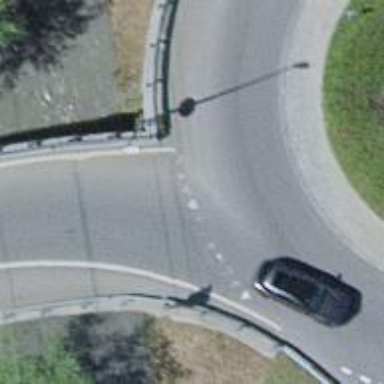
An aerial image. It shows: Road with "give way" sign.